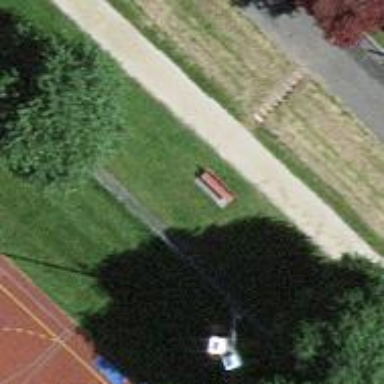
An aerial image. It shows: Red bench.